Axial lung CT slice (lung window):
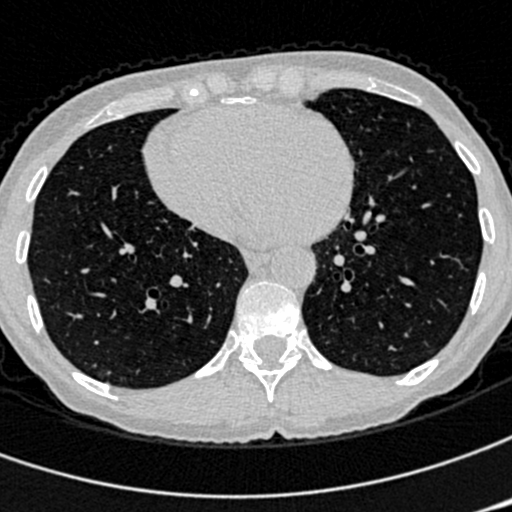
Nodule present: no